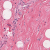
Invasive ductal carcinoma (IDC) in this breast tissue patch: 0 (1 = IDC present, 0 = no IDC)